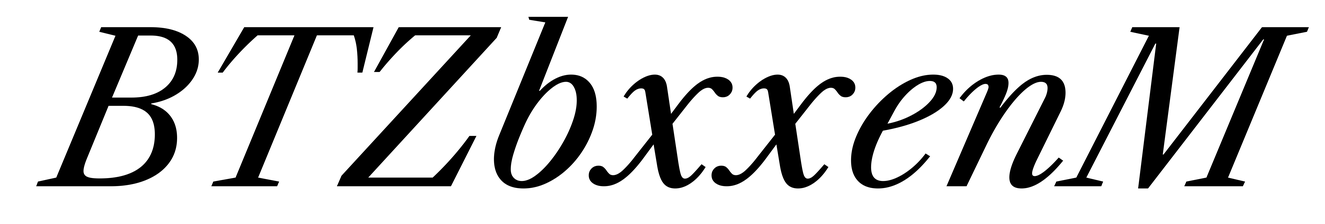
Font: LibreCaslonText-Italic_Italic